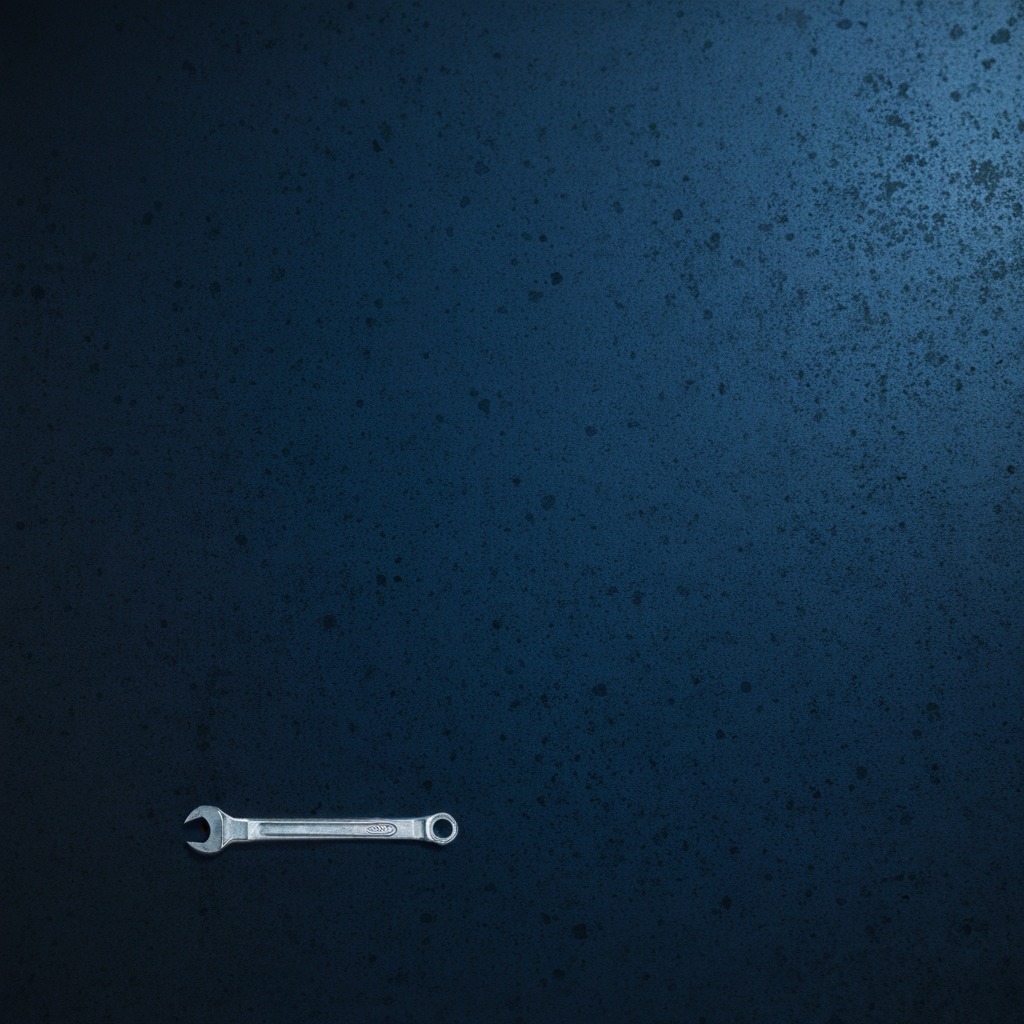
A wrench lies on a clean granite tabletop covered with a blue rubber mat inside a workshop at night.